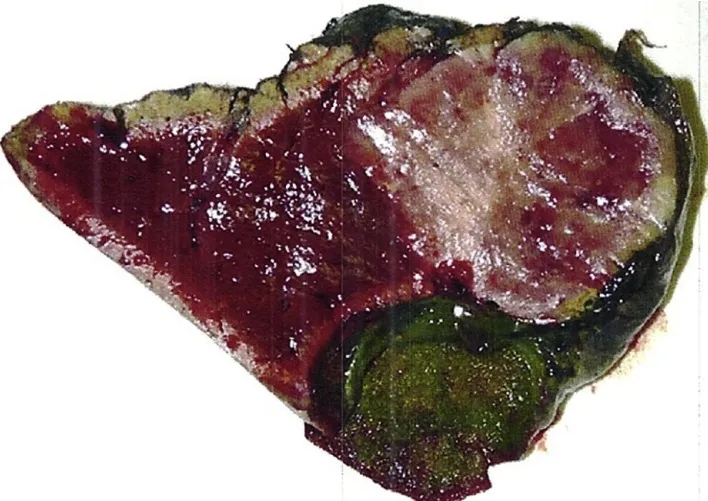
Well-delineated 64 x 40 x 59 mm mass adjacent to gallbladder in patient 1.
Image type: medical_photograph (other_medical_photograph)